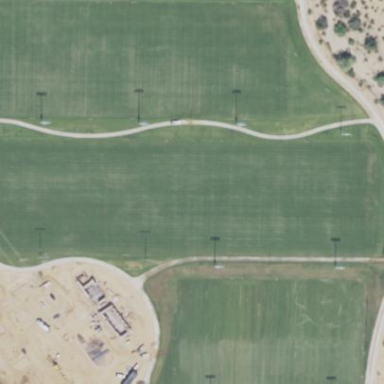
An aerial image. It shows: Grass pitch used for soccer.